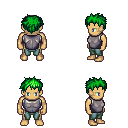
a pixel art fantasy rpg character, male body template, human, tanned skin, steel chest armor, teal pants, green bedhead hairstyle, four views (front, back, left, right), 2x2 character sprite sheet, small pixel art, hard edges, no anti-aliasing